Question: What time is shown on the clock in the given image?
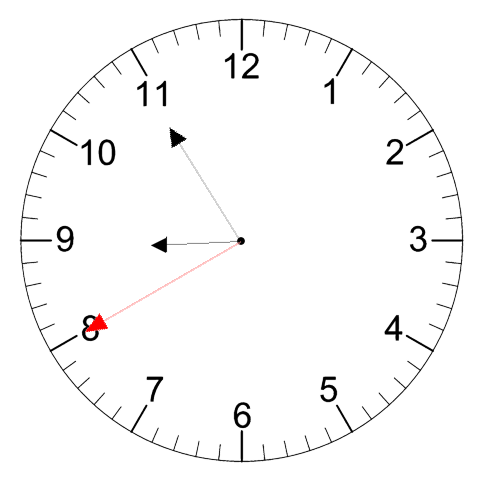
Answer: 08:54:40